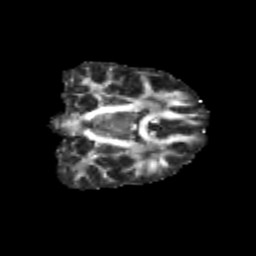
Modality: FA
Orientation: coronal
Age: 12
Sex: female
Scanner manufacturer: siemens
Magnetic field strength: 3 T
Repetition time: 3.8 s
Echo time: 0.07 s